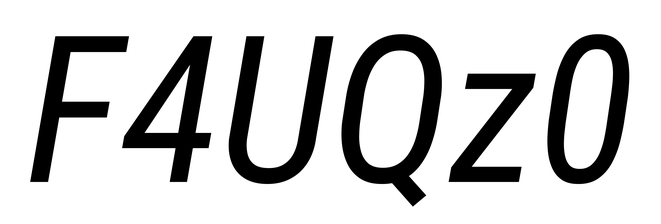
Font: Roboto-Italic_Condensed_Italic